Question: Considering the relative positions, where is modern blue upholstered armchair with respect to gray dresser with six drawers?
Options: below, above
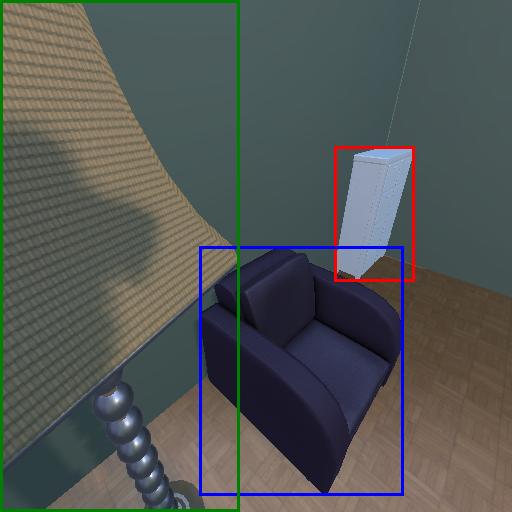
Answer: below